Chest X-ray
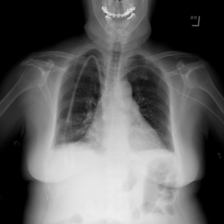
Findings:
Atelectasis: positive
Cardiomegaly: negative
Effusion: positive
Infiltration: negative
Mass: negative
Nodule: negative
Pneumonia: negative
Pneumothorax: negative
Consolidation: negative
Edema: negative
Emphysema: negative
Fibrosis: negative
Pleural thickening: positive
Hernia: negative